Field crop: maize
Growth stage: 2
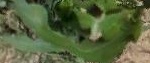
Species: maize